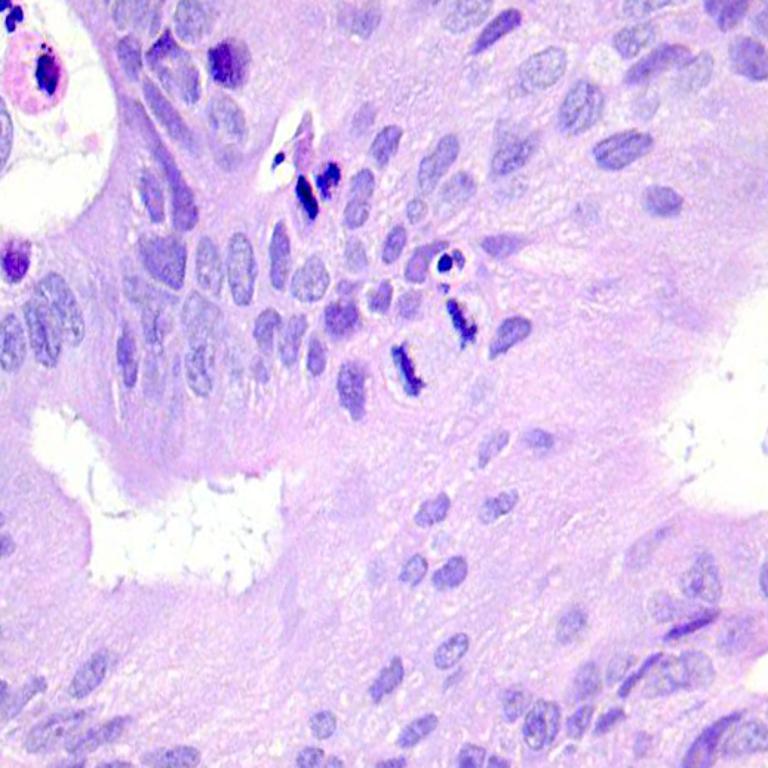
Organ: colon
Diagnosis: adenocarcinomas